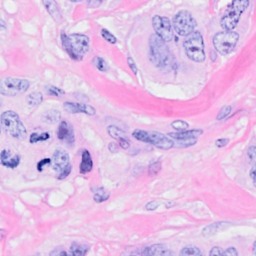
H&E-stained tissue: Breast